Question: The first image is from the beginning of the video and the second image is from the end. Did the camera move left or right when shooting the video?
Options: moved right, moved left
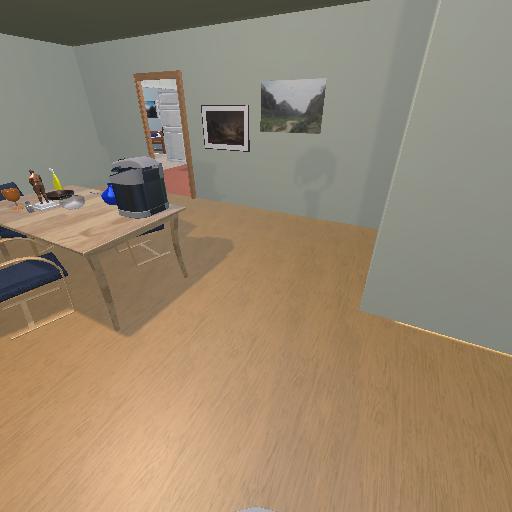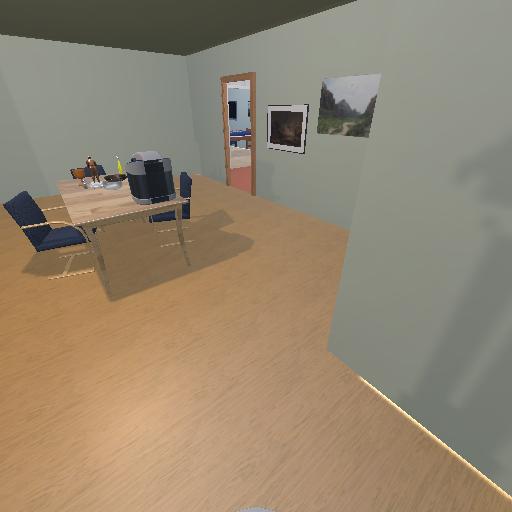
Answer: moved right